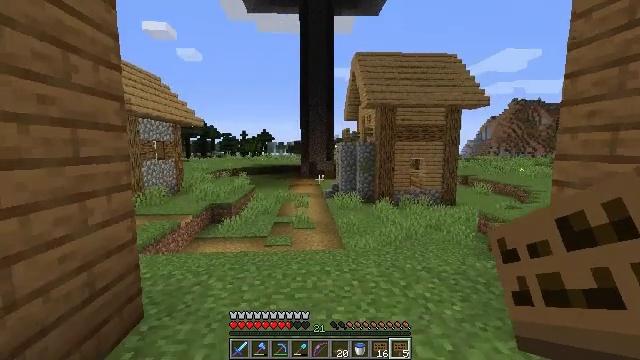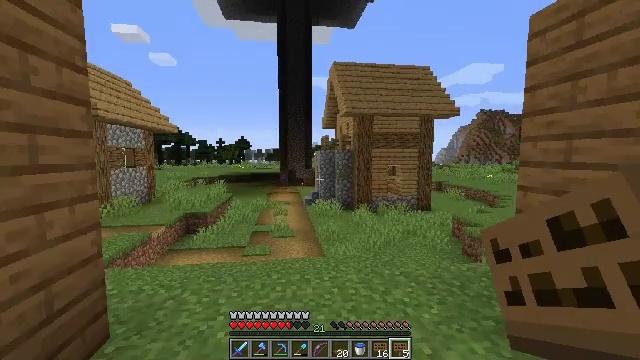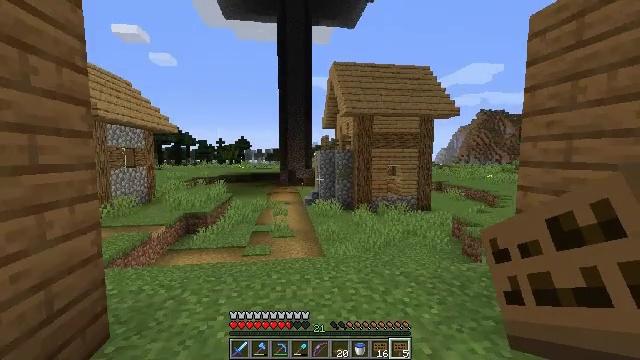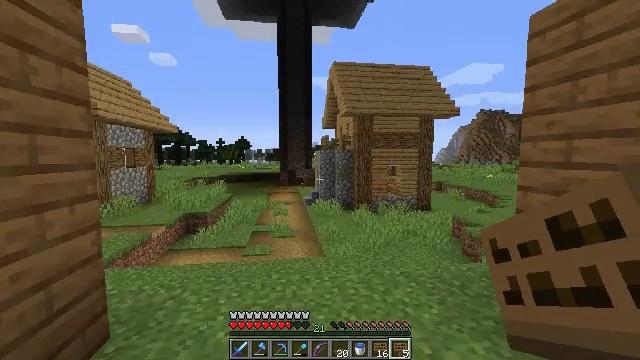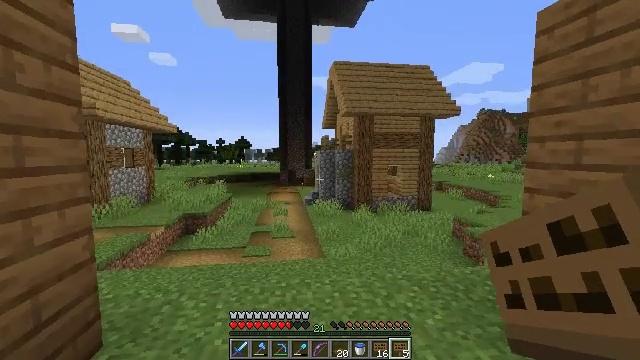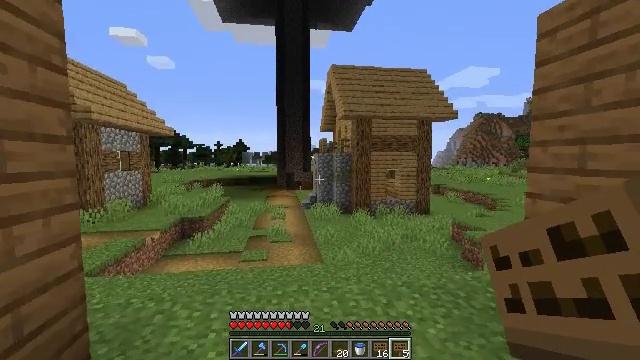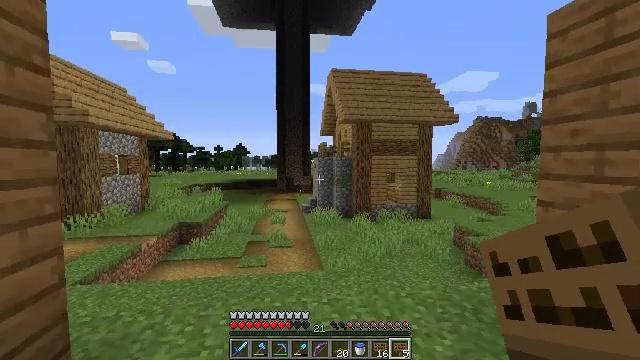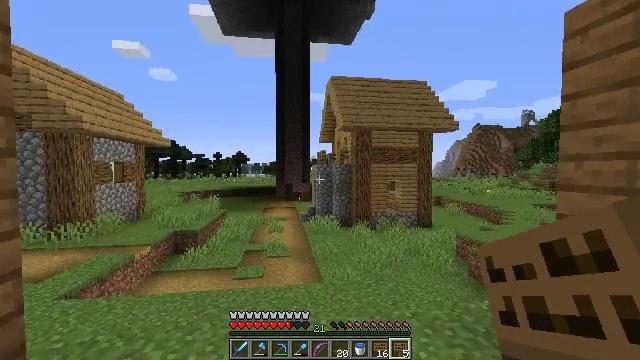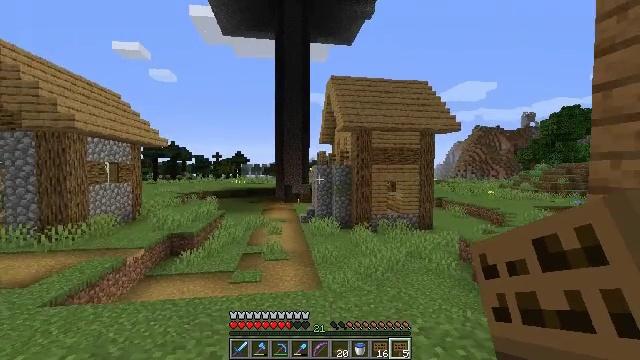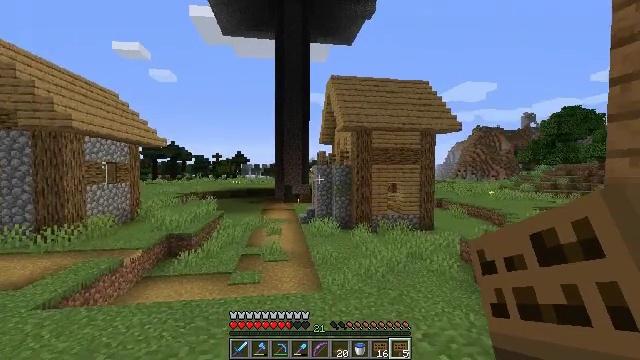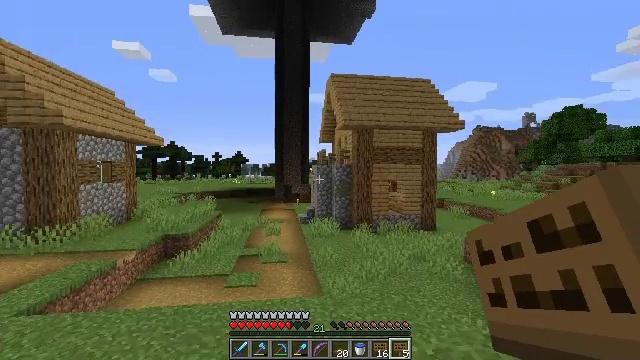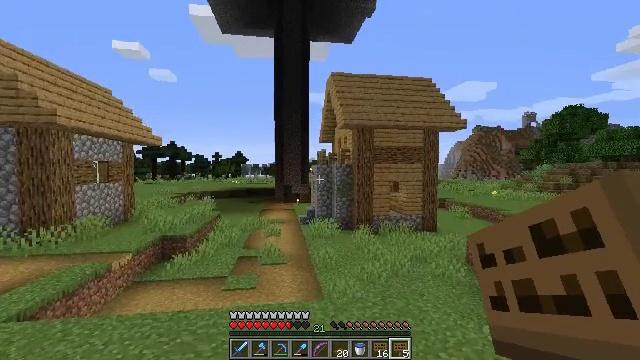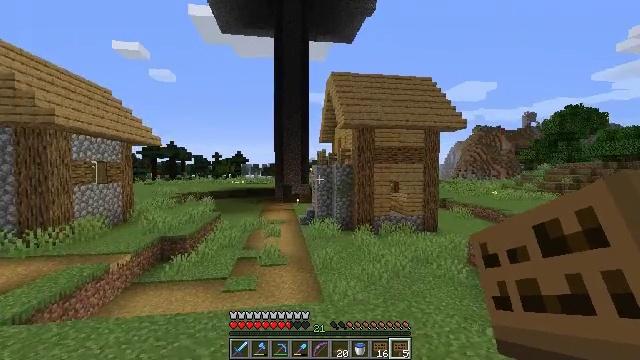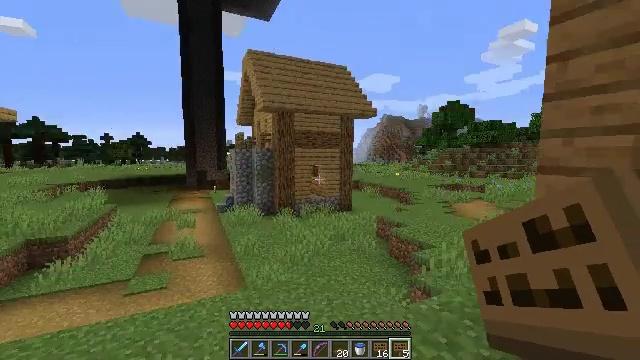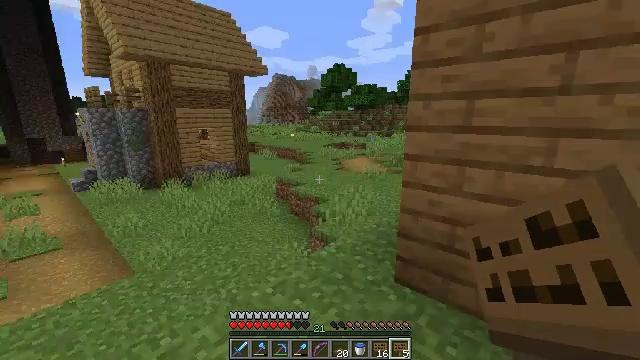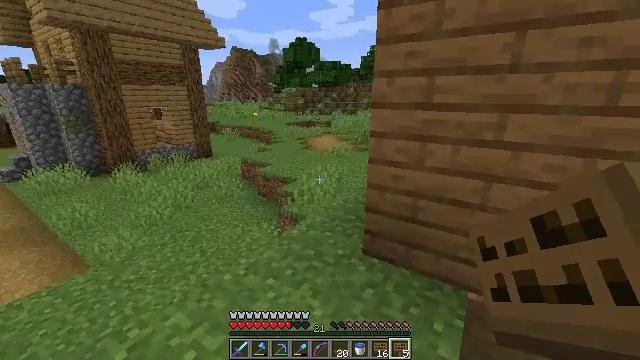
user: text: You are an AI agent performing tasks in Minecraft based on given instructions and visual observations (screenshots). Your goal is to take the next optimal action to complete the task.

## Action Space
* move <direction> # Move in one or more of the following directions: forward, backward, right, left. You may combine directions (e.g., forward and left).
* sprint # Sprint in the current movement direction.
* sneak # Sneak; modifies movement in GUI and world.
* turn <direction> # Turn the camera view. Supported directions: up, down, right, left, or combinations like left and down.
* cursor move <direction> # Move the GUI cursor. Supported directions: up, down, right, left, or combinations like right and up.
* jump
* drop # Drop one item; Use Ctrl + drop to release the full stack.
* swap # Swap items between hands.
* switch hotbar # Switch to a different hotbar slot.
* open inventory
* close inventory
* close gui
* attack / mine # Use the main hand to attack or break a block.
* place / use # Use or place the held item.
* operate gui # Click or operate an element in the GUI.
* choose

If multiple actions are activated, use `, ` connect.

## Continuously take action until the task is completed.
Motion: motion action
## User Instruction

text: Drop a spruce sign.
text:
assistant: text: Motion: turn right and up
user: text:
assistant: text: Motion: no_op
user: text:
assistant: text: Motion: no_op
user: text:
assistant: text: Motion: move forward
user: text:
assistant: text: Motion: move forward
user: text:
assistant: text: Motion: move forward
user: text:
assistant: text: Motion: move forward, turn up
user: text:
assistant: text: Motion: move forward
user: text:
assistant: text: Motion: move forward
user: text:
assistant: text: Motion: move forward
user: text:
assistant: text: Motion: no_op
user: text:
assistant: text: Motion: no_op
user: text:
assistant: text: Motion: turn right and down
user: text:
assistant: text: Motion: turn right and down
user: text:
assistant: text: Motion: turn right and down
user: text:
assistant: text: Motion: no_op
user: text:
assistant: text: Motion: turn up
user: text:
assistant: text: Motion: turn up
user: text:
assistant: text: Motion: no_op
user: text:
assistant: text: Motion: no_op
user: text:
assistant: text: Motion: no_op
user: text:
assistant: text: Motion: turn right and up
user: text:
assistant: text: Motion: turn right and up
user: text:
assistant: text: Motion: turn right
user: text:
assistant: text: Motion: turn right and down
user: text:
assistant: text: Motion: no_op
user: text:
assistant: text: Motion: turn left and down
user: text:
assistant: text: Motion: turn left and down
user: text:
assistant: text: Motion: turn left
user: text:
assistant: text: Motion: move forward, turn left and up